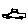
Label: car